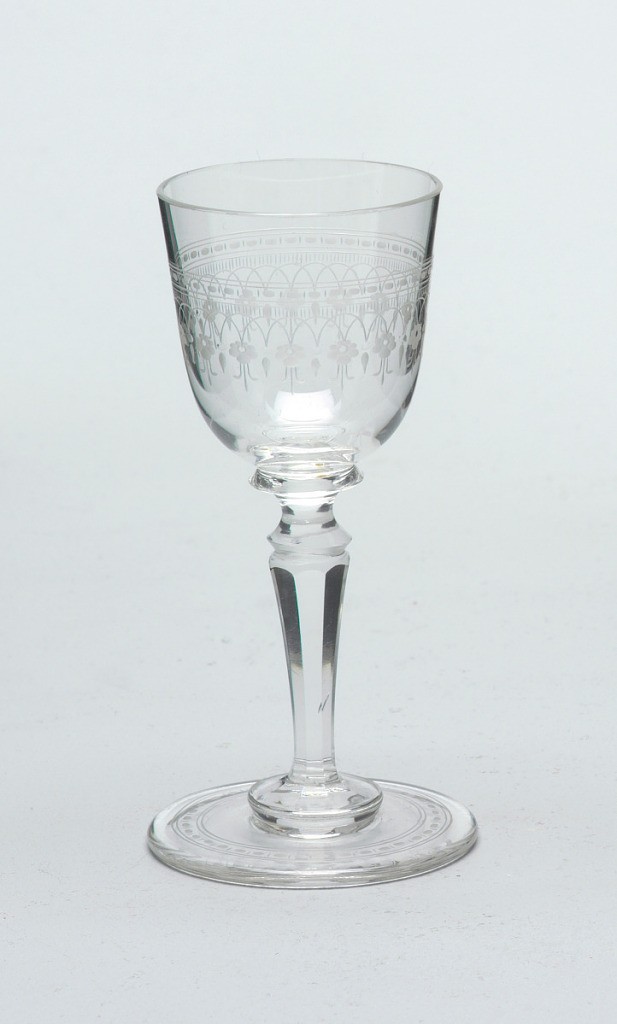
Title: No. 168
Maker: Ludwig Lobmeyr, Austrian, 1829 - 1917
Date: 1871
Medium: Mouth-blown crystal, facet-cut and polished
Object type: Cordial glass
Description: Mouth-blown crystal, partly facet-cut and polished, with a dainty floral engraved border